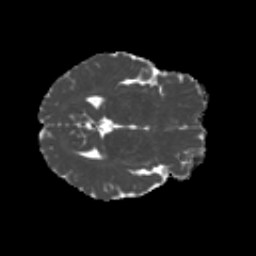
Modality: MD
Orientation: axial
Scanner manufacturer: siemens
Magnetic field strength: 3 T
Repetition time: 4.16 s
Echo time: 0.0806 s